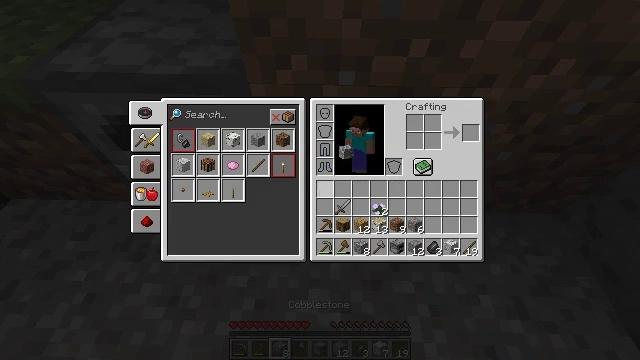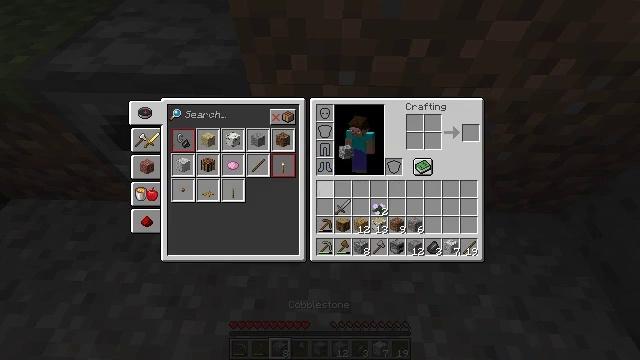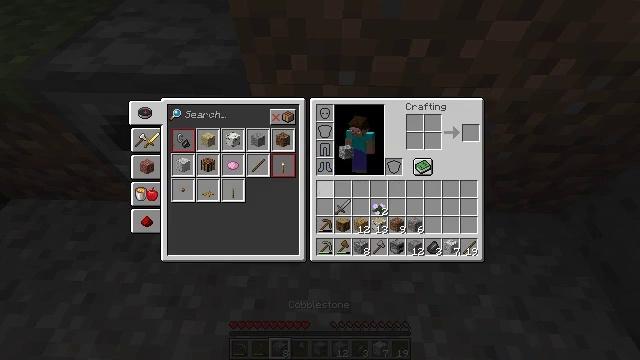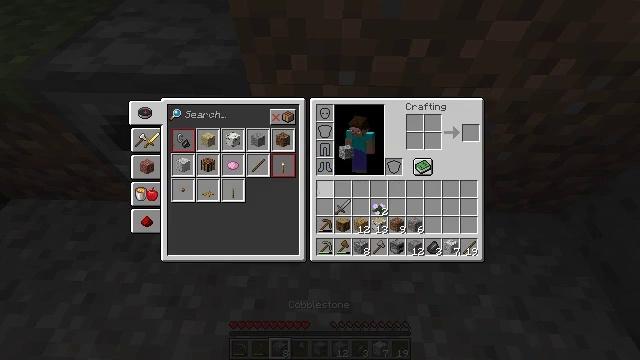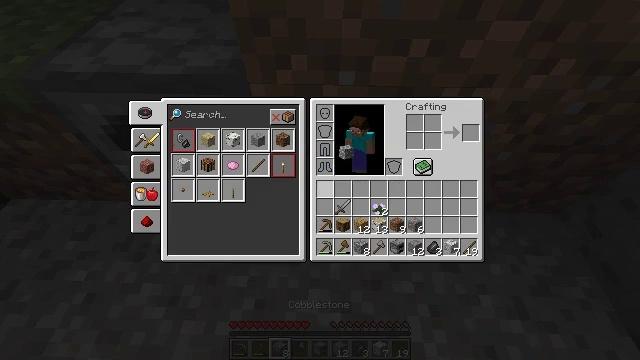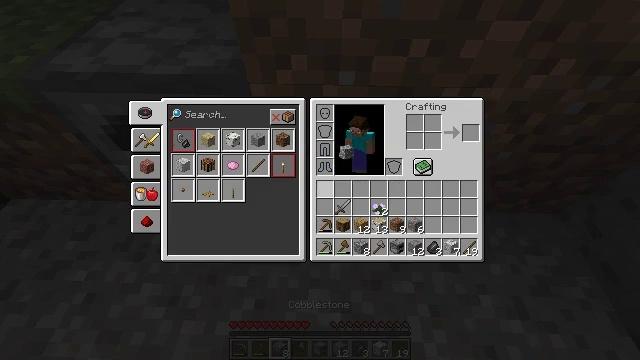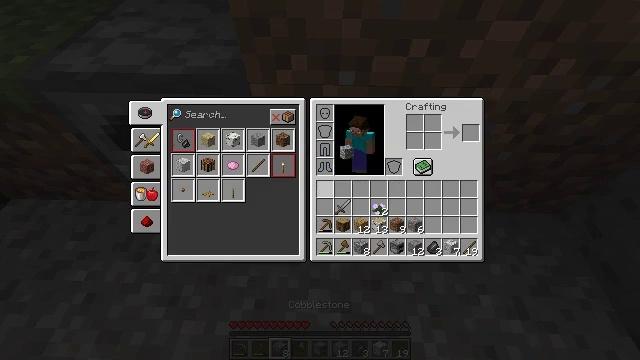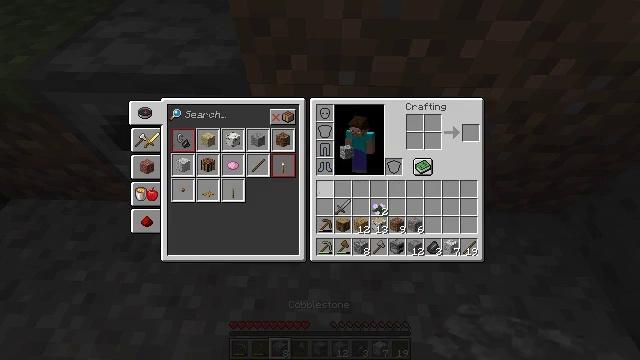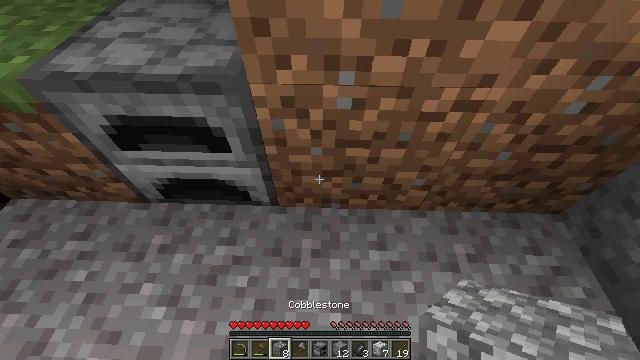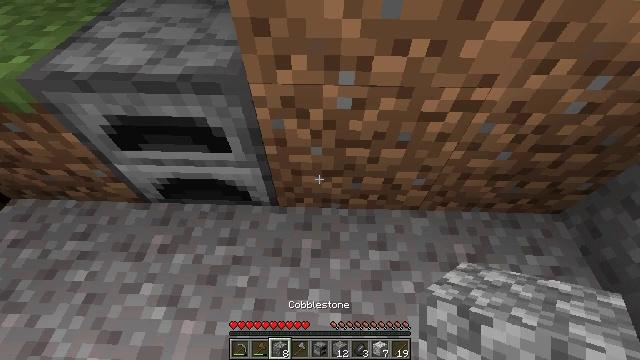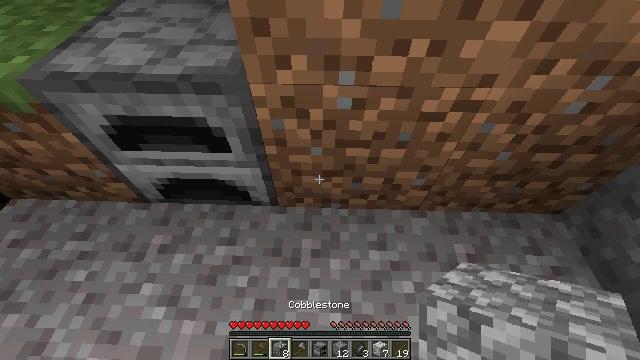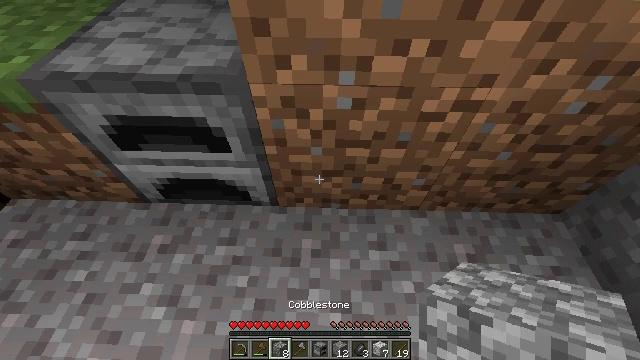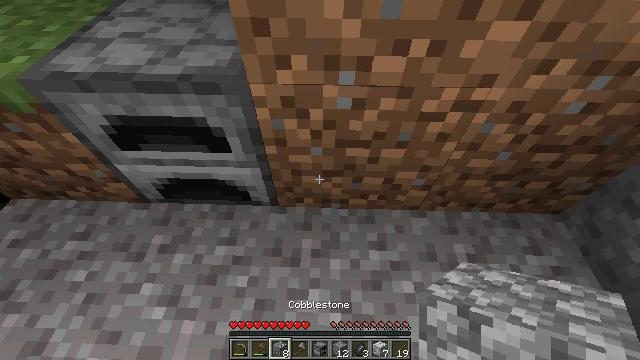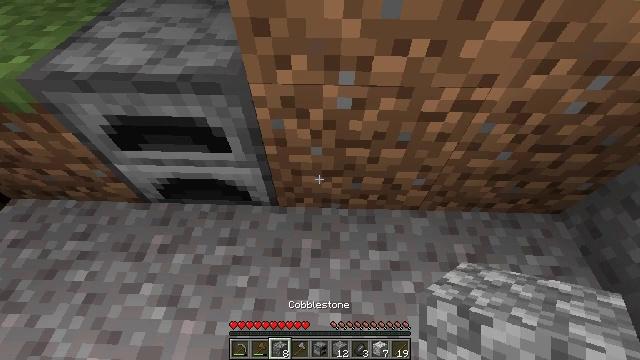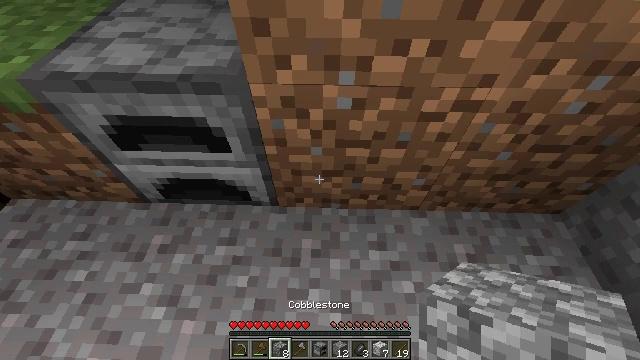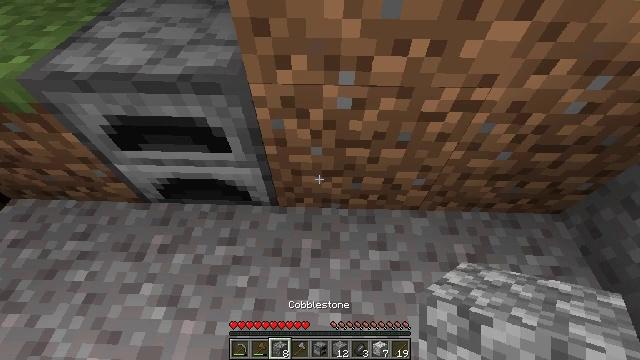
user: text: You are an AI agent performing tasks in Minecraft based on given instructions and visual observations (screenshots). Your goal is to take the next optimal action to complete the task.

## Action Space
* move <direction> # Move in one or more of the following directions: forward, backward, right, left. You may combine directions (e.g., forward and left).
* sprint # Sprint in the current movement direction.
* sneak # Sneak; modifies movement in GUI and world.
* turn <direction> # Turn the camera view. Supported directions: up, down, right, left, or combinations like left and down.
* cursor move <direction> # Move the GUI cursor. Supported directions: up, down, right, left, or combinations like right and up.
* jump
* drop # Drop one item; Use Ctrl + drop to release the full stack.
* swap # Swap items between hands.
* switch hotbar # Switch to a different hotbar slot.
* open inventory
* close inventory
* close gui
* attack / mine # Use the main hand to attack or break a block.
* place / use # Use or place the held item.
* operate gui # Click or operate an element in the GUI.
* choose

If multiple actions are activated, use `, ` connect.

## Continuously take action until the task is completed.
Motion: motion action
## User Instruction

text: Drop a furnace.
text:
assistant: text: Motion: switch to hotbar 3, 4
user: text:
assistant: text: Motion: switch to hotbar 3, 4
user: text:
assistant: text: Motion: no_op
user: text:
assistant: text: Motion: no_op
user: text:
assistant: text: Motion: no_op
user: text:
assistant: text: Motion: no_op
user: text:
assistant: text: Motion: no_op
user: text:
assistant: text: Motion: no_op
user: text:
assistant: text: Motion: no_op
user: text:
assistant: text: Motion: no_op
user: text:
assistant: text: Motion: no_op
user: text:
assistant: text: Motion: no_op
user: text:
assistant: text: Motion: no_op
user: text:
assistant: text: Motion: no_op
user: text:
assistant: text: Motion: no_op
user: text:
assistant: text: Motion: no_op
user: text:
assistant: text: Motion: no_op
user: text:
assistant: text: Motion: no_op
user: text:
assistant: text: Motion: no_op
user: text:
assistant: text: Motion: no_op
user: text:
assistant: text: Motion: turn left
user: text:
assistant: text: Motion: turn left
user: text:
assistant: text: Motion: turn left
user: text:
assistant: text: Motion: turn left
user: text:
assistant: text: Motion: no_op
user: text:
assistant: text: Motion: no_op
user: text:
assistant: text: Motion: no_op
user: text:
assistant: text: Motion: no_op
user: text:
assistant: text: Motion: no_op
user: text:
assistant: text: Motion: no_op